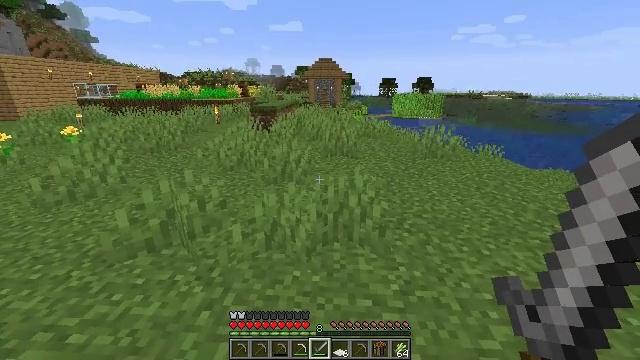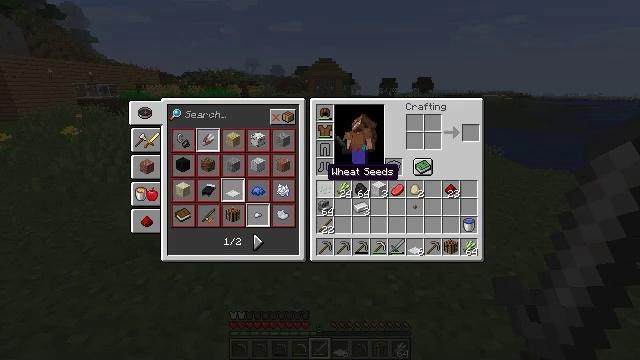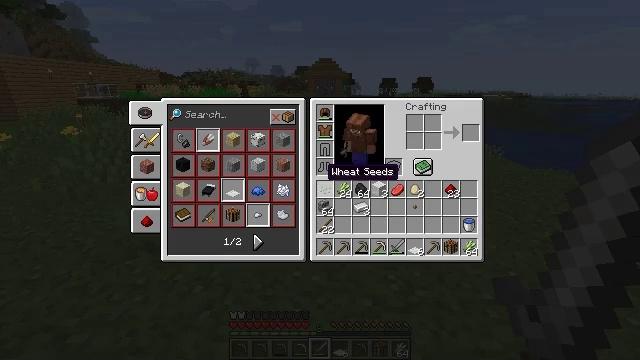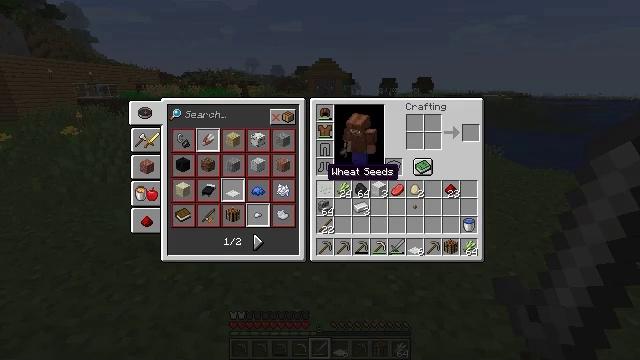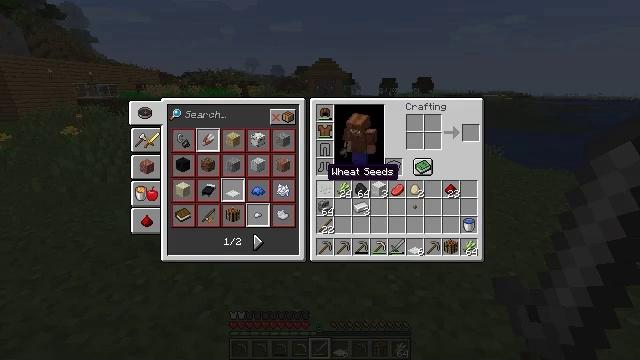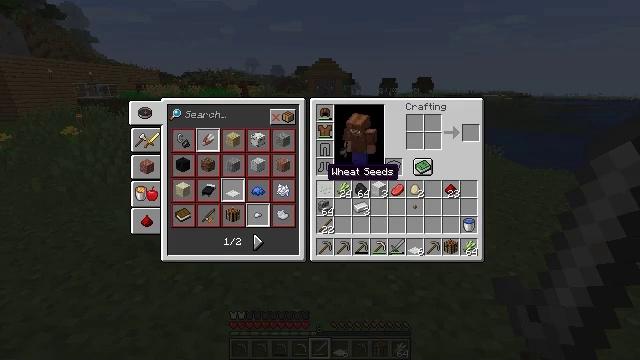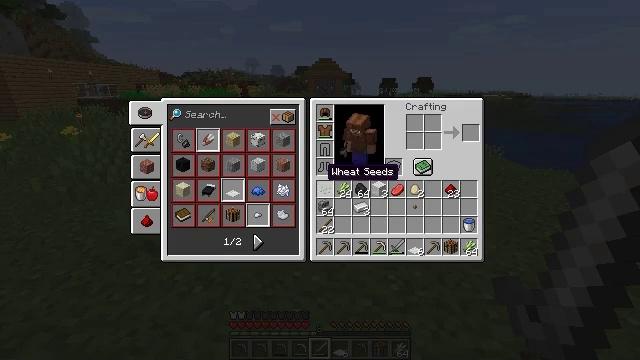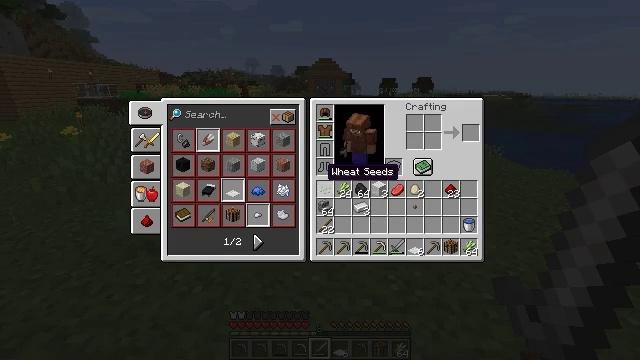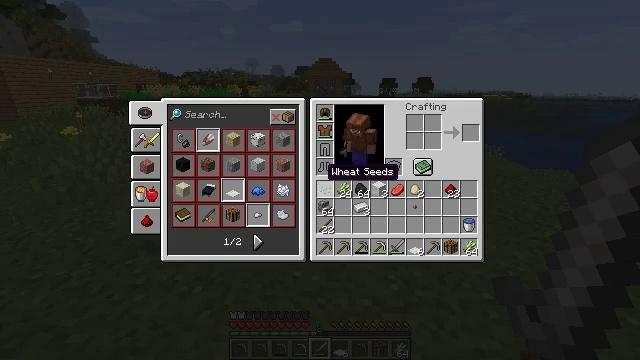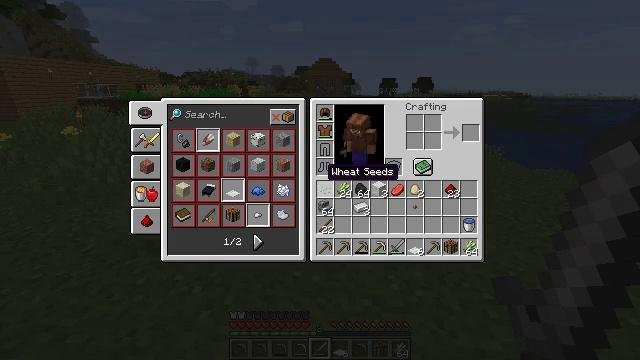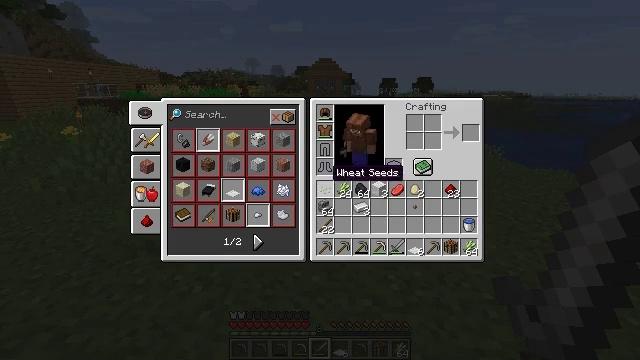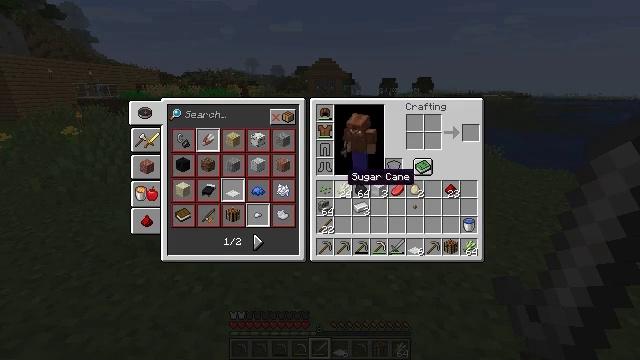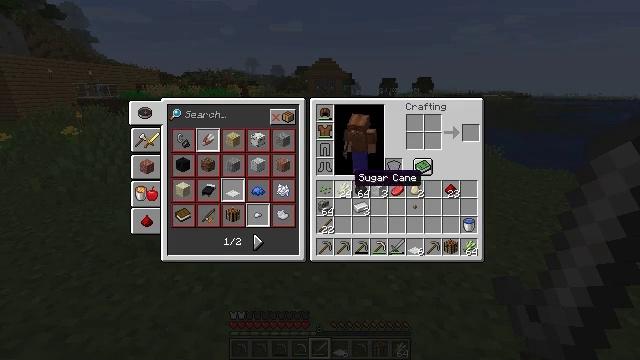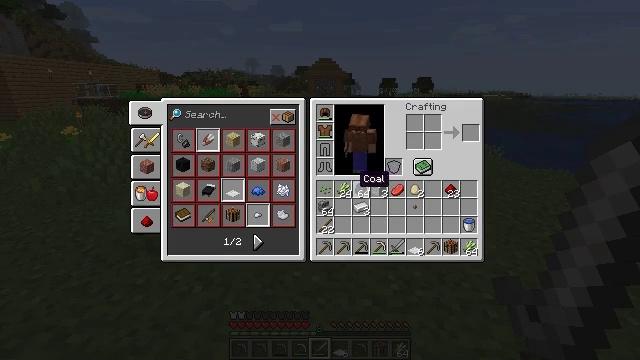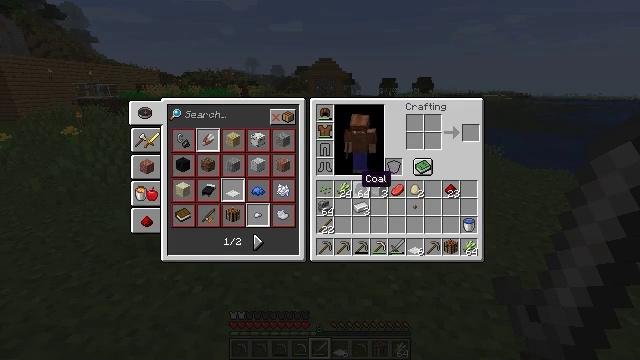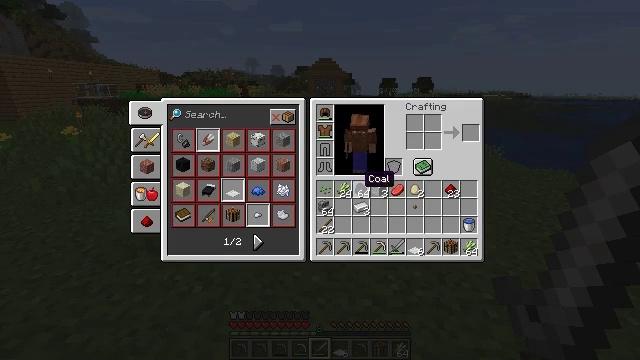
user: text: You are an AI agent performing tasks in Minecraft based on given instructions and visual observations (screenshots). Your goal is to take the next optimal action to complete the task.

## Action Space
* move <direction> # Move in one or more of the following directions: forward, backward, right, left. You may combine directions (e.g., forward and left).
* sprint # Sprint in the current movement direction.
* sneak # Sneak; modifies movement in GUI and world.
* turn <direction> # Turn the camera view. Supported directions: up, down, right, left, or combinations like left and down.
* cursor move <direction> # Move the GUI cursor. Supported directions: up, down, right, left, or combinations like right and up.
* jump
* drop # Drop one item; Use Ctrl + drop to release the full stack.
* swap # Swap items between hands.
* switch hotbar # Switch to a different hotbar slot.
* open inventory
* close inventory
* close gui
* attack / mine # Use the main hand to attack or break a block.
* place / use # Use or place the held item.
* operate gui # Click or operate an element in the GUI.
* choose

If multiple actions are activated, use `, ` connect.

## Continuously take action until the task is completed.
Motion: motion action
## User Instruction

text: Kill mobs.
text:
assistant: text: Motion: open inventory
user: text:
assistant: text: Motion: open inventory
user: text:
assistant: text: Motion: open inventory
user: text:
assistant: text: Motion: no_op
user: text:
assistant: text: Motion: no_op
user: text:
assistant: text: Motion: no_op
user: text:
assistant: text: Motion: no_op
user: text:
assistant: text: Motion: no_op
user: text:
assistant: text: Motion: no_op
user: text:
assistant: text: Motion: no_op
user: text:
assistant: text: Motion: cursor move right
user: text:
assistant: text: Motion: no_op
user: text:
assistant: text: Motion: no_op
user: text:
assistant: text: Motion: no_op
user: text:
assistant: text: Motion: no_op
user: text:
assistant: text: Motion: no_op
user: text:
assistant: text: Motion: cursor move right
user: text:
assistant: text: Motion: cursor move right
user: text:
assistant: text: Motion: no_op
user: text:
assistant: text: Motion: no_op
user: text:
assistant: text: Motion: no_op
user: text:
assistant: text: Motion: no_op
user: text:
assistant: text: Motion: no_op
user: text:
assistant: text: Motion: no_op
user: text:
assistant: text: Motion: no_op
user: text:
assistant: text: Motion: no_op
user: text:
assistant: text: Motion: no_op
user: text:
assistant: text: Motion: no_op
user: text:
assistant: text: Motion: no_op
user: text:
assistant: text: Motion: no_op